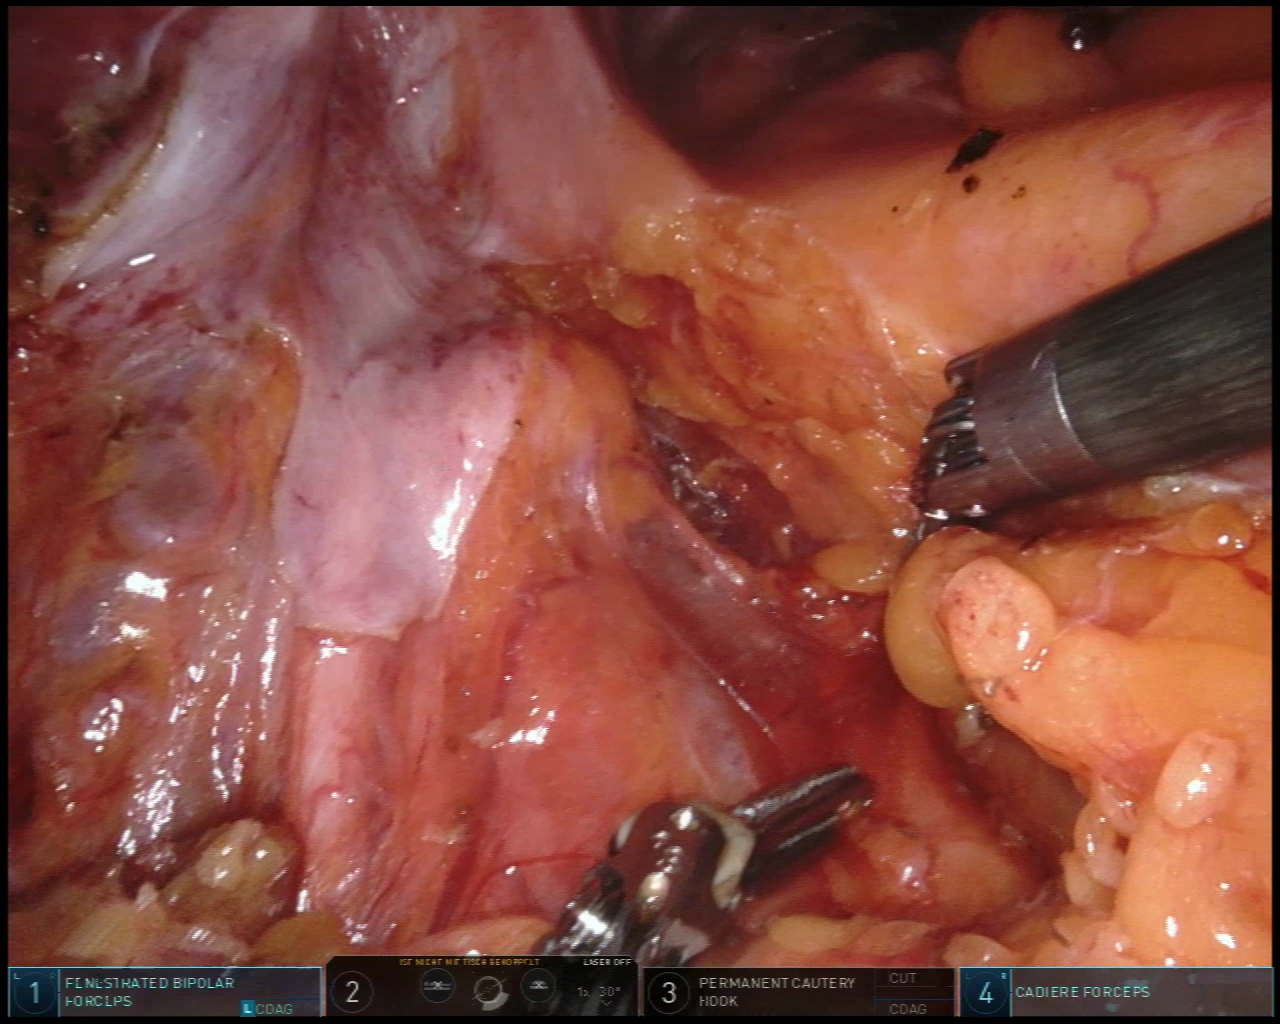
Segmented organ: ureter
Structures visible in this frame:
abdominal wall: yes
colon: no
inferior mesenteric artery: no
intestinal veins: no
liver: no
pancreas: no
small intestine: no
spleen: no
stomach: no
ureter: yes
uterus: no
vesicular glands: no